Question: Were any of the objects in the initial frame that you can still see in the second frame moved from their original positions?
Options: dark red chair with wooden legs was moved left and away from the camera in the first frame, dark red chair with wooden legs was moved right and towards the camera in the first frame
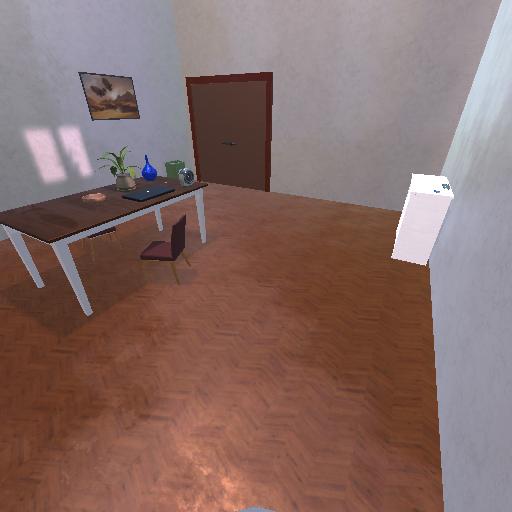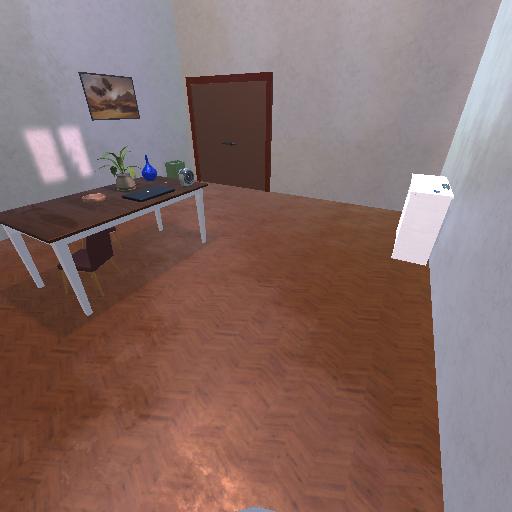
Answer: dark red chair with wooden legs was moved left and away from the camera in the first frame